Question: So I need the view of my settings to display over my main page.where there is a "setting"button in Main page which opens this settings view. But I want My main page to be visible beneath my settings view which only covers a half or less of the main view.
I tried adding
'''
<org.example.myCustomView
xmlns:android="http://schemas.android.com/apk/res/android"
android:layout_width="fill_parent"
android:layout_height="fill_parent"
android:theme="@android:style/Theme.Dialog" />
'''
Which I found from <URL>. But I cannot do it instead the application corrupts at button click.
I am not sure I got this too correct, Or is there any other clear way to do it?
I replaced 'myCustomView' with my relevent class and created the manifest also but it did not work.
If there is any other alternative way to do this mention to me.
I am talking about completely two layouts.
Below image is only an example to express my question.

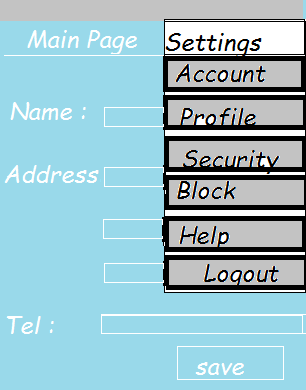
Answer: I think you need to utilize 'layoutinflater'. Here is a simple example how to use it
'''
setContentView(R.layout.yourMainView);
LayoutInflater mInflater = LayoutInflater.from(getApplicationContext());
View overView = mInflater.inflate(R.layout.yourSmallView, null);
addContentView(overView, new LayoutParams(LayoutParams.MATCH_PARENT,
LayoutParams.MATCH_PARENT));
'''